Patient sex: M
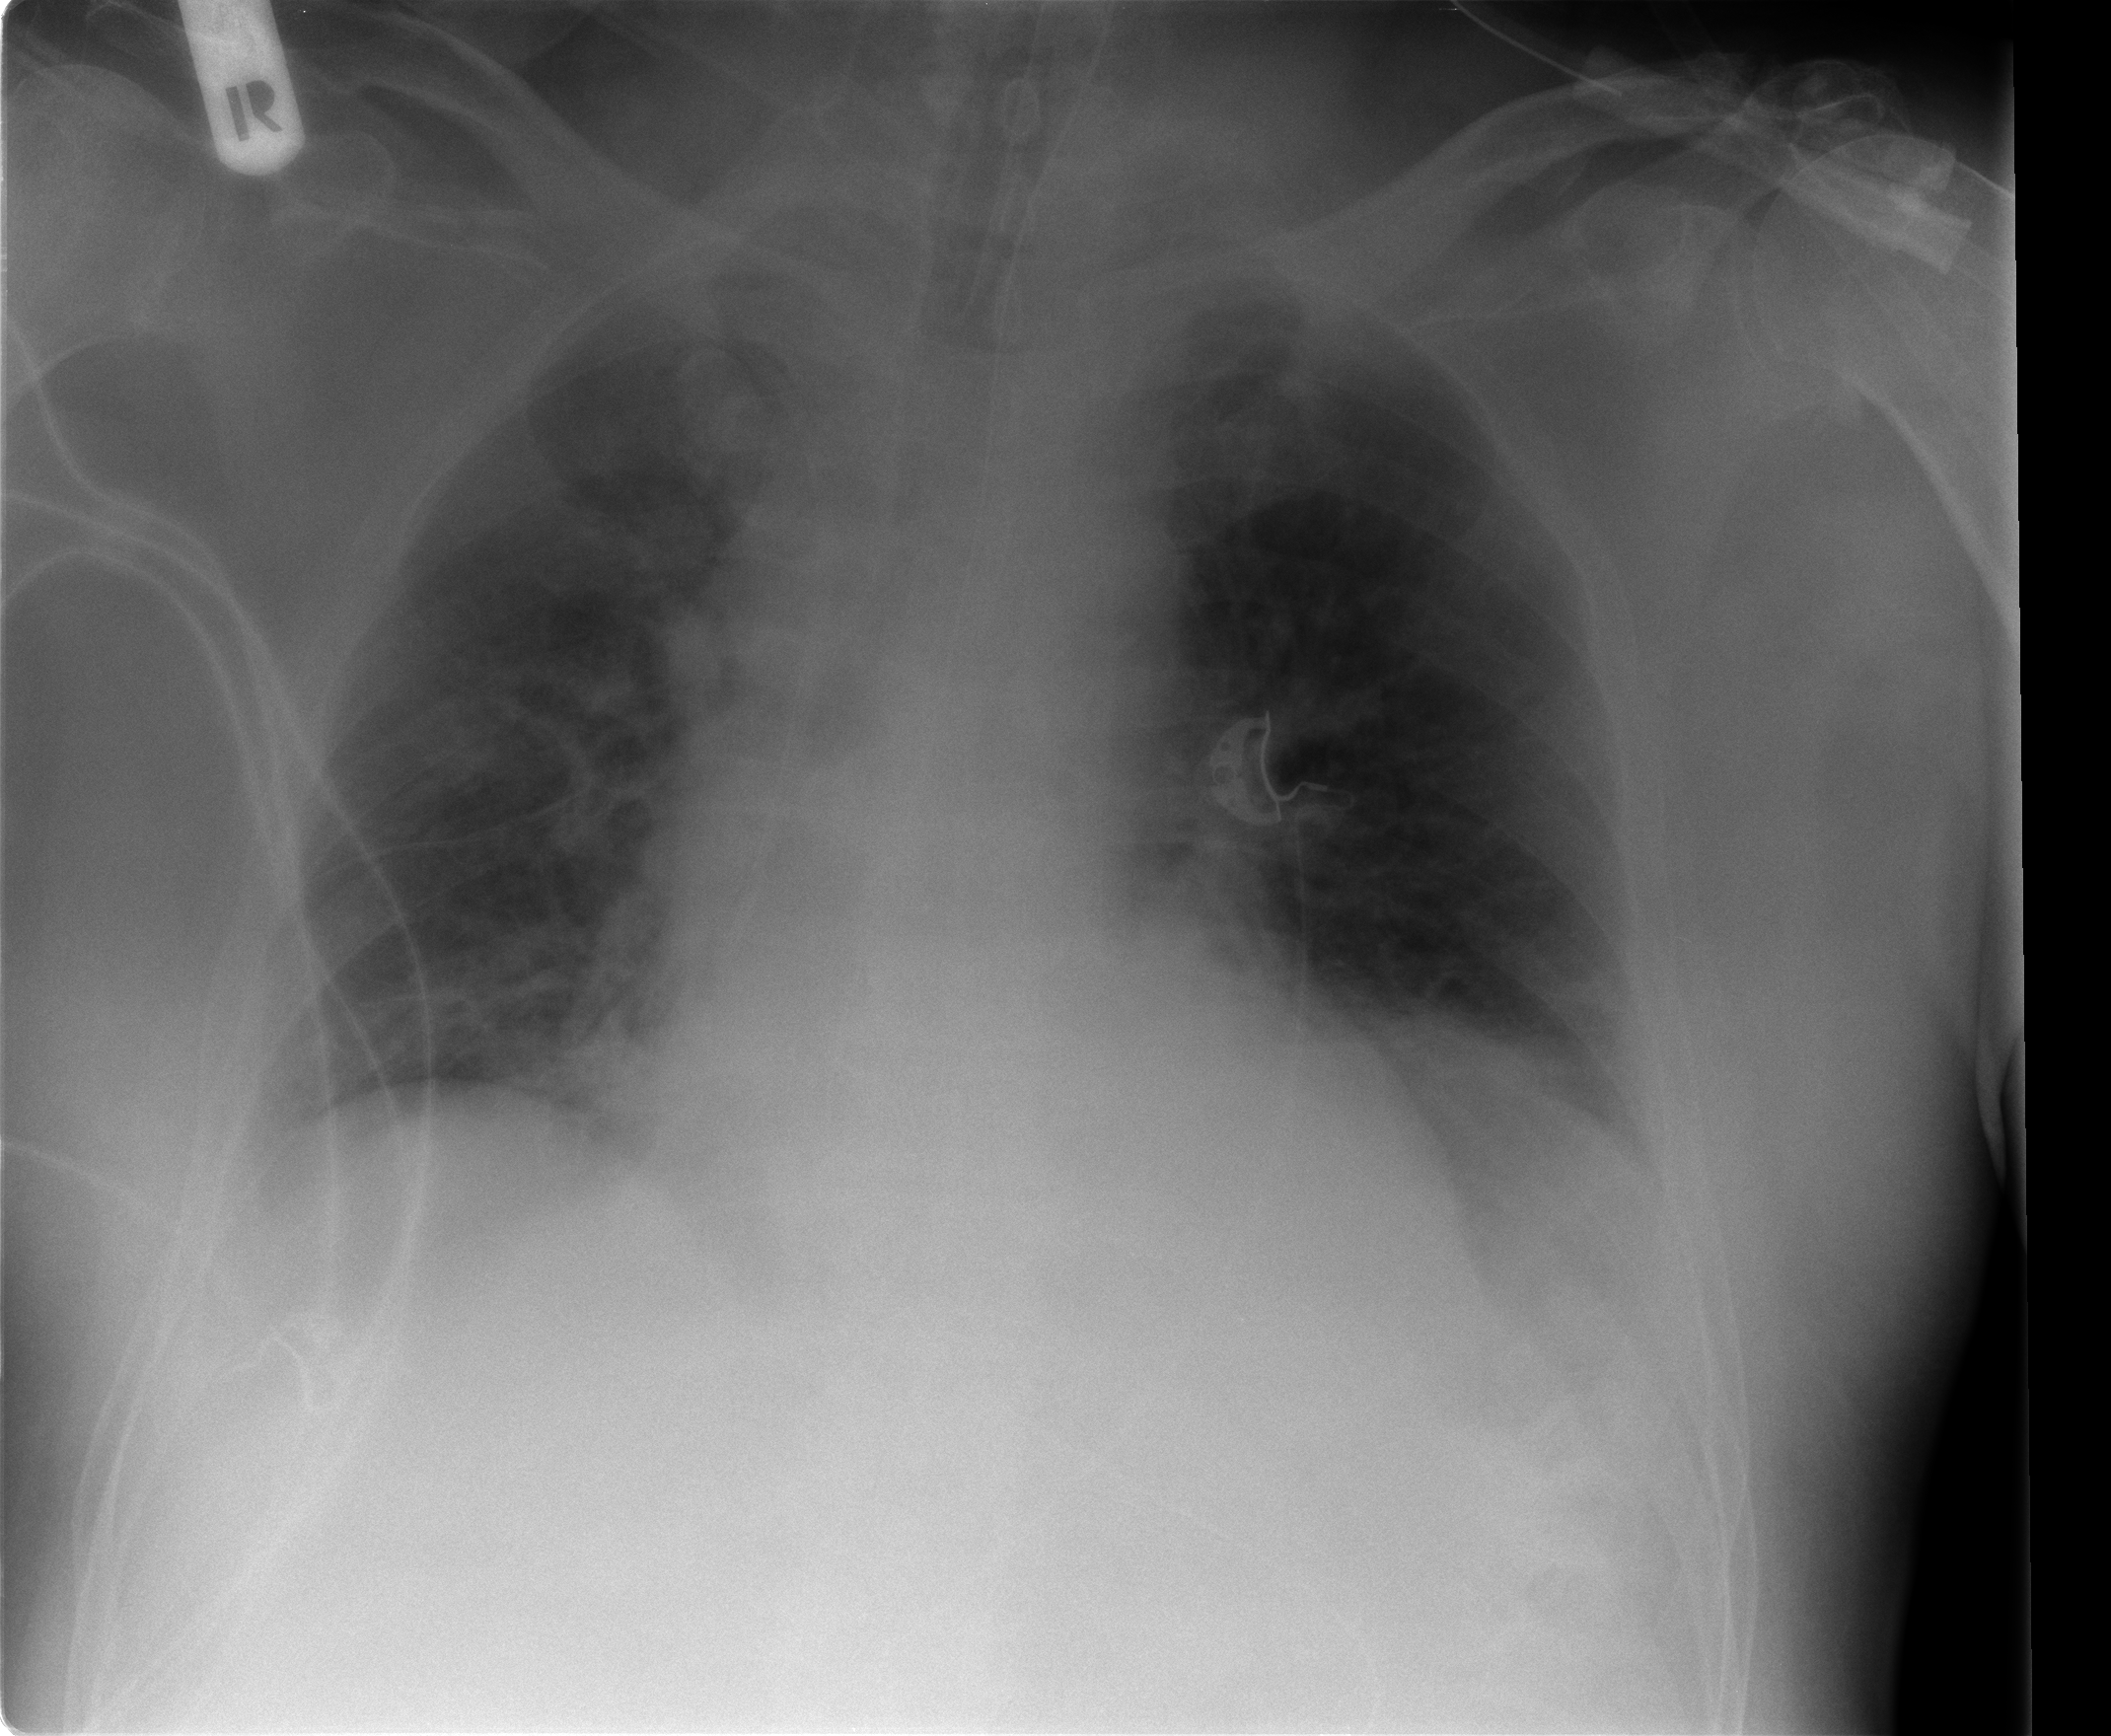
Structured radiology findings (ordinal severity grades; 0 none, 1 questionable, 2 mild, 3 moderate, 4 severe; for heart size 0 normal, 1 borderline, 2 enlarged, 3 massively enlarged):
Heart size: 0
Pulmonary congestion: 1
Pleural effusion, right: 0
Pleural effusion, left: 0
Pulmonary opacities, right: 1
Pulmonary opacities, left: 0
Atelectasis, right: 1
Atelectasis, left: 2